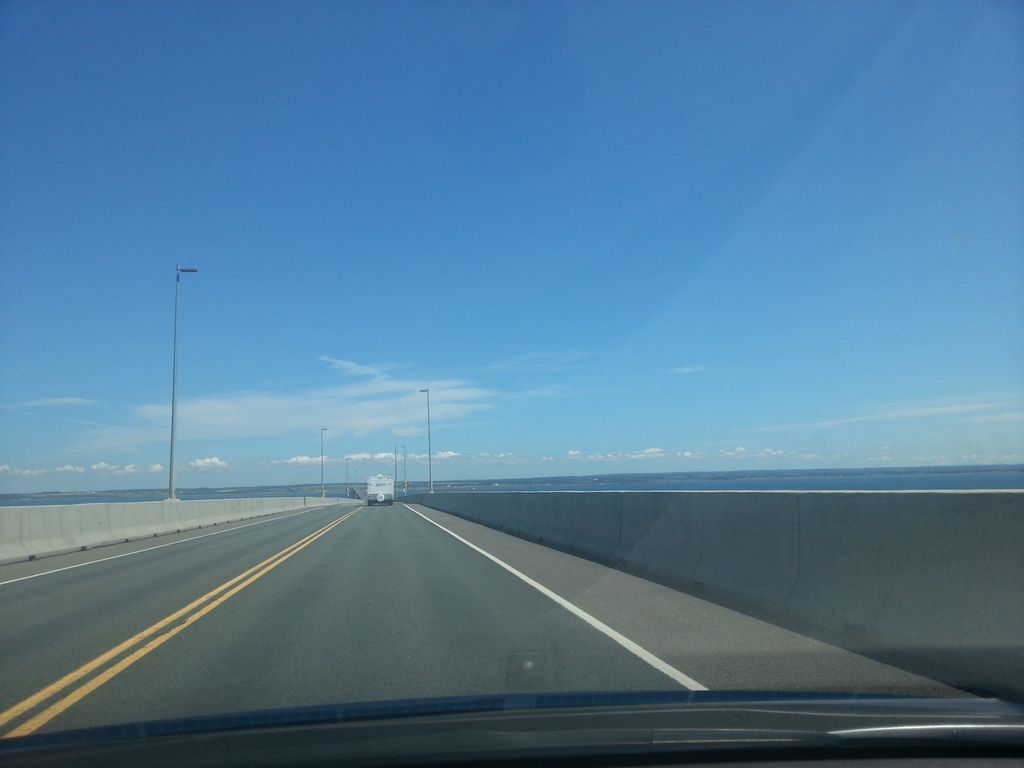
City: charlottetown